Interaction volume radius: 5 \u00c5
Interaction volume height: 10 \u00c5
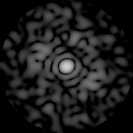
Disorder parameter: 0.8007